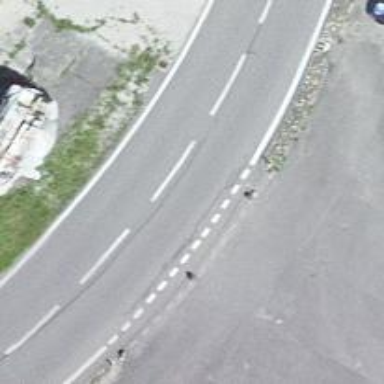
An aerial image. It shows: Bus stop along the road.